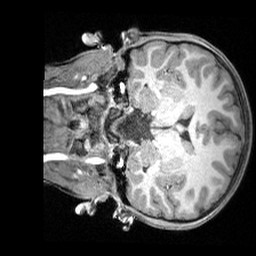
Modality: T1w
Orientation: coronal
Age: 8
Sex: male
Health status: ill
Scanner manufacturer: siemens
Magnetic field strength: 3 T
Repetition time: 1.6 s
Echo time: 0.00179 s